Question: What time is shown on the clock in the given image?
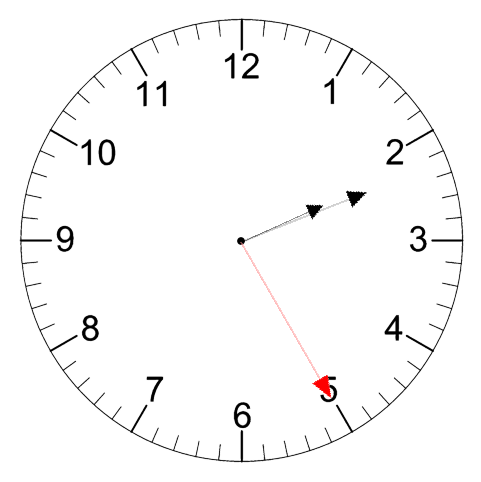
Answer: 02:11:25